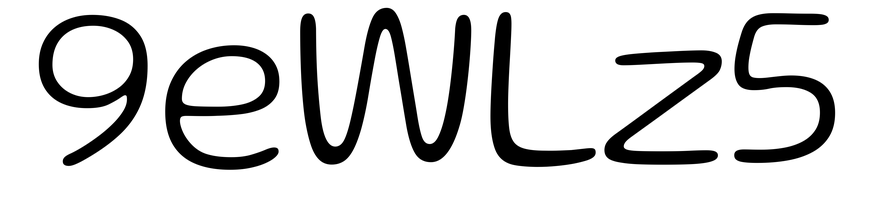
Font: Gluten_ExtraLight